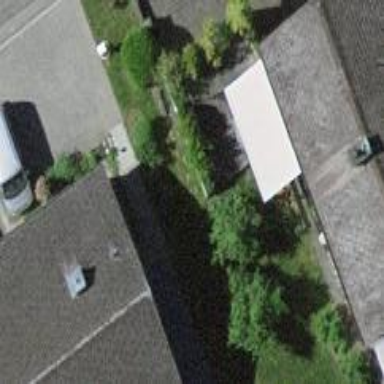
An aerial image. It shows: Garage building.